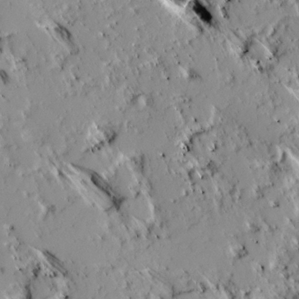
Label: non_frost